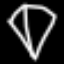
Label: diamond